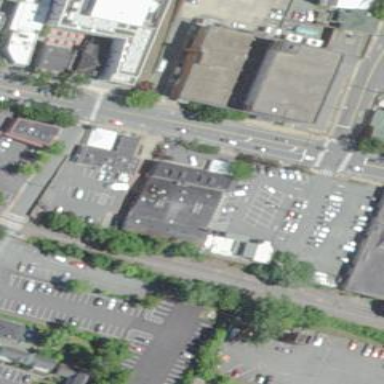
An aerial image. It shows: Commercial building that serves as marketplace.